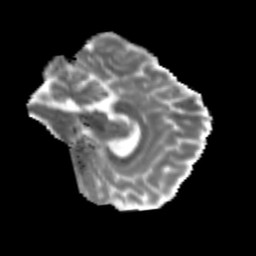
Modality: MD
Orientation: sagittal
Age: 25
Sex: male
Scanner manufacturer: siemens
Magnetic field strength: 3 T
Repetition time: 3.5 s
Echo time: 0.125 s